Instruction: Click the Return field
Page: home
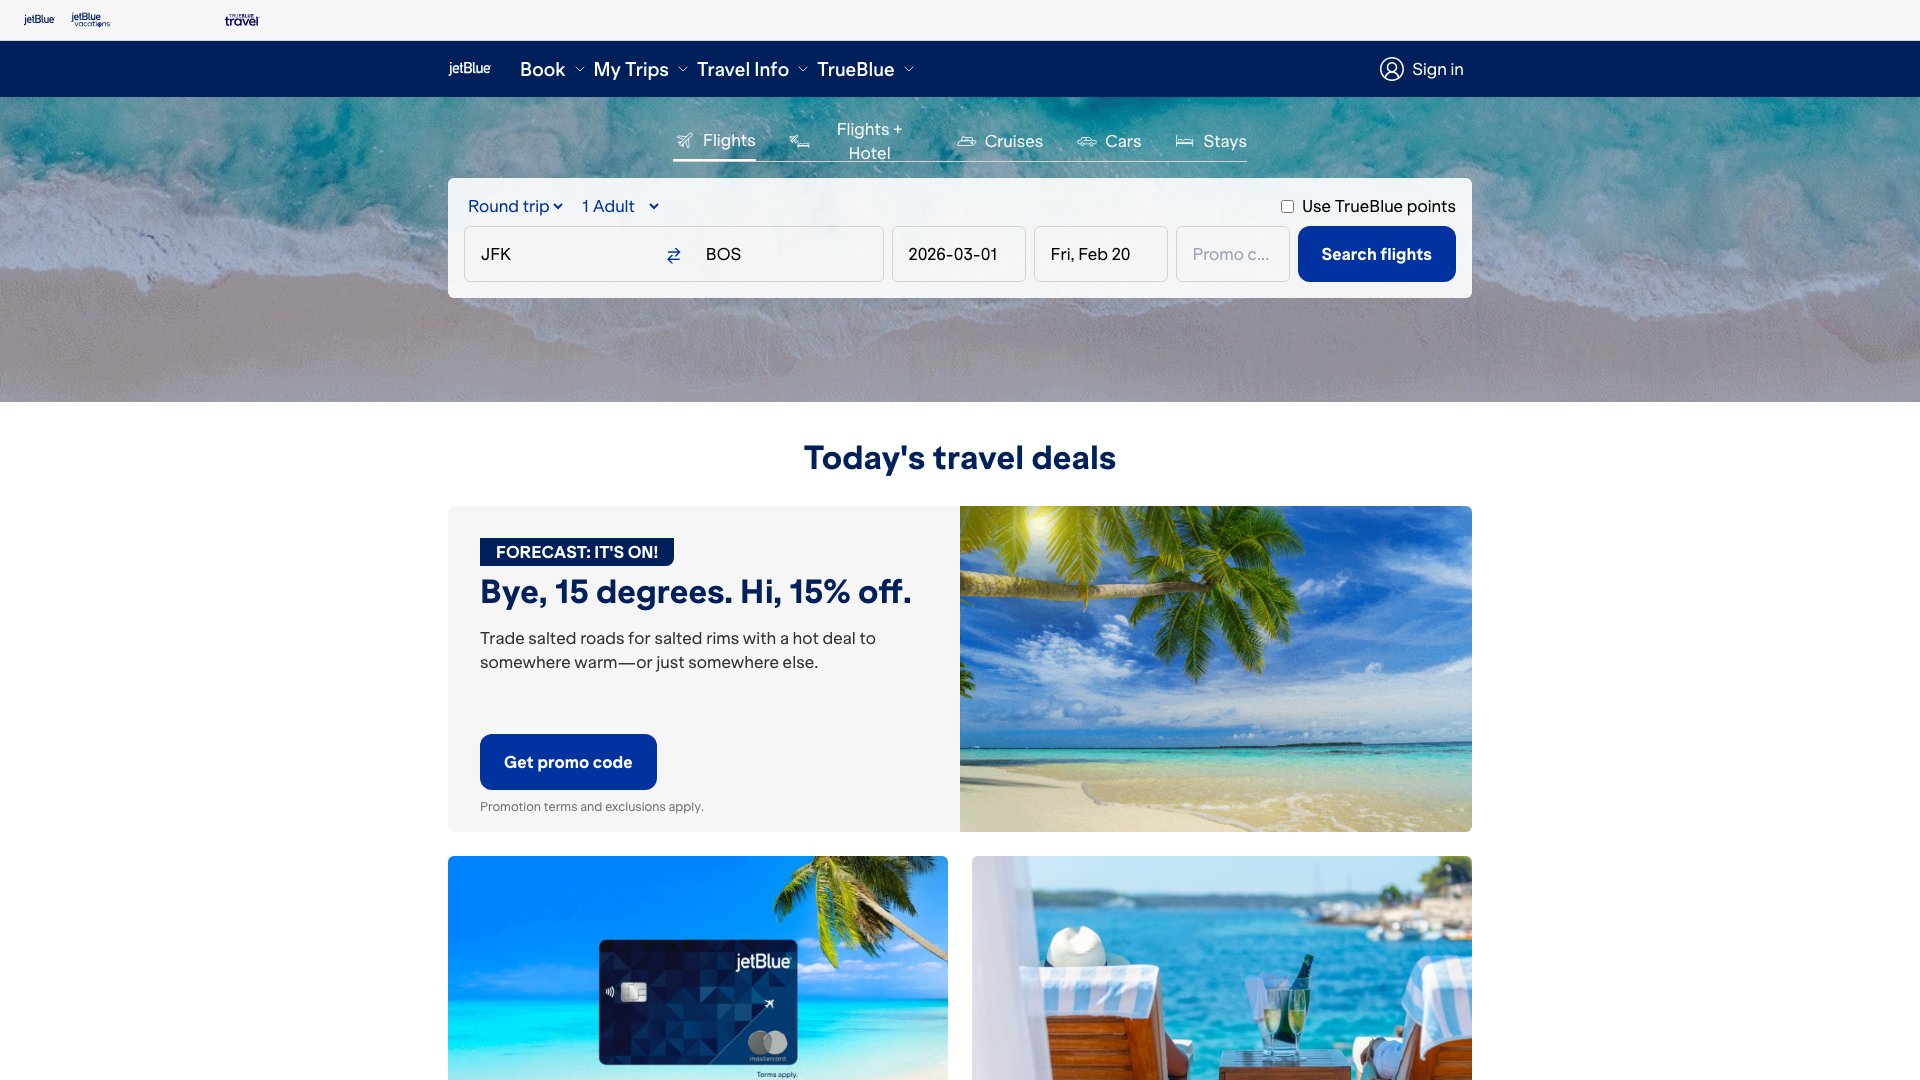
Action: click